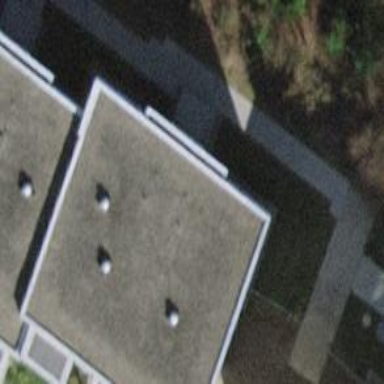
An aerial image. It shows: Building with flat roof.